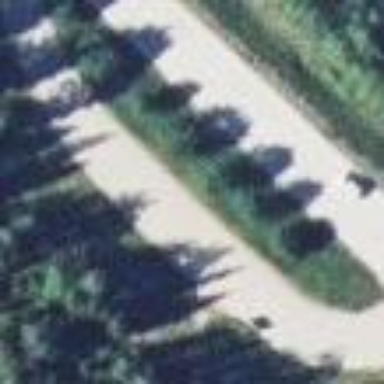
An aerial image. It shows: Rest area along the road.